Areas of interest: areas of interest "Pudong Library"
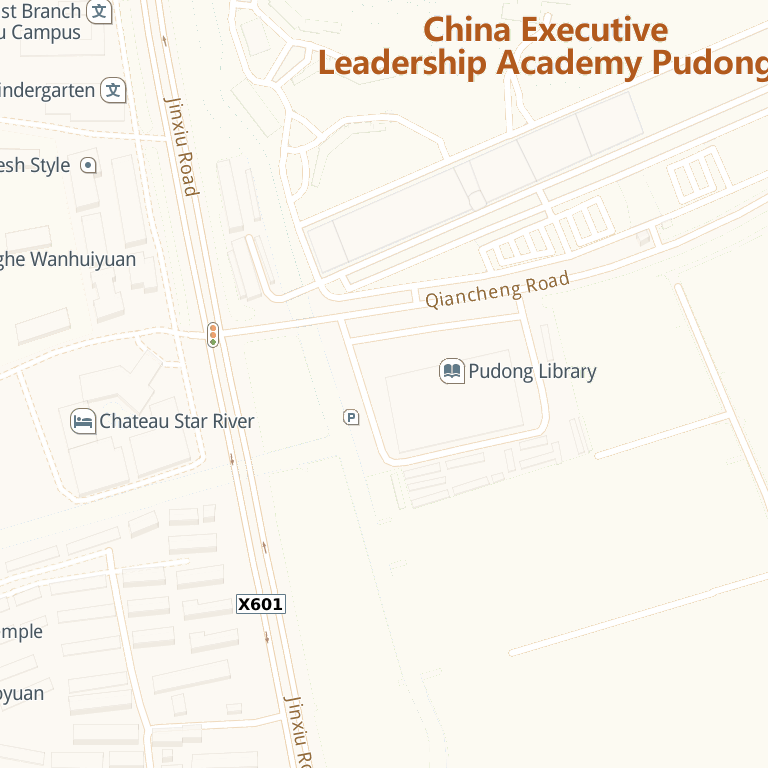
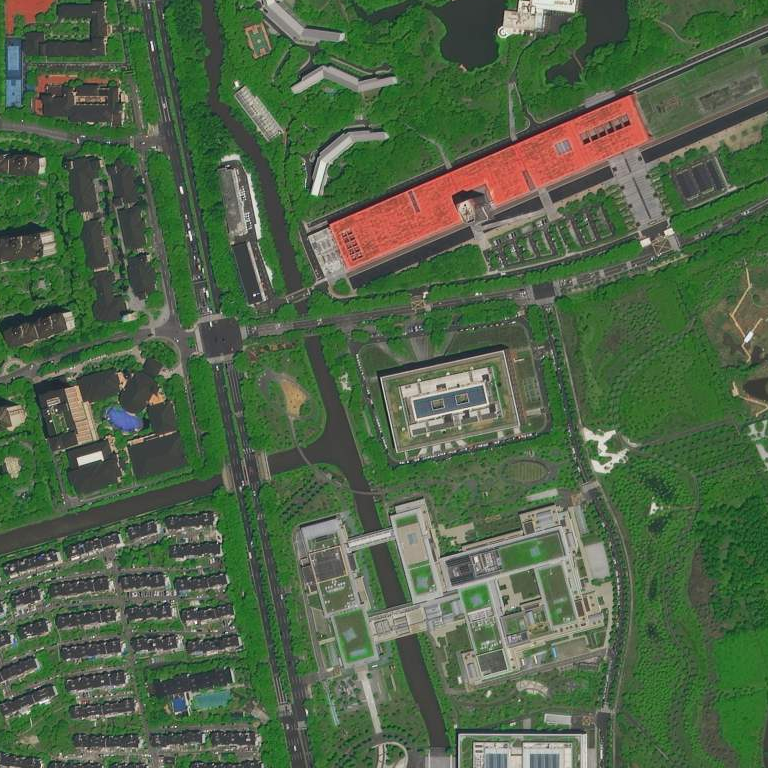